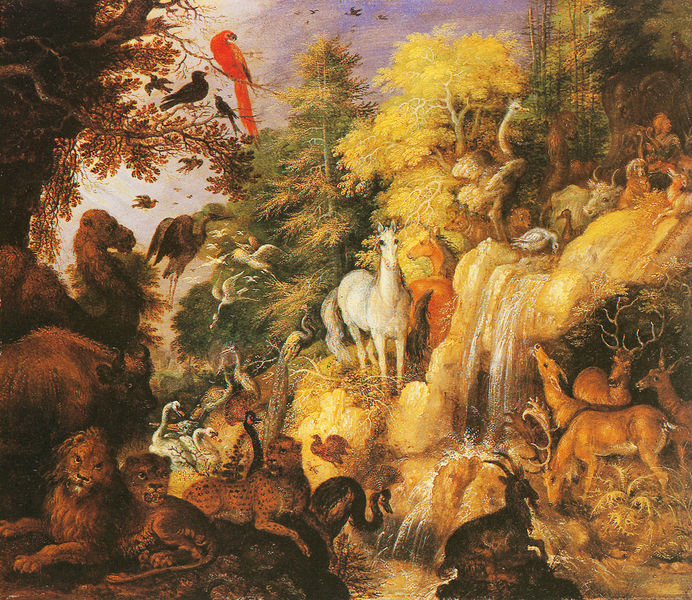
Titel: Orpheus mit Tieren und Vögeln
Künstler: Roelant Savery
Institution: Cambridge, Fitzwilliam Museum
Schlagwörter: baum, blau, blätter, gemälde, himmel, wasser, bäume, gelb, grün, äste, braun, bunt, zeichnung, hund, rot, tiere, malerei, mensch, steine, bild, bach, stamm, vögel, wald, wasserfall, pferd, pferde, schwan, kuh, rind, strauss, paradies, schaf, kranich, schimmel, löwen, hirsch, hirsche, reh, rehe, urwald, löwe, ara, papagei, ochse, ziegenbock, ziege, schwäne, leopard, kamel, tiger, wildpferde, steinbock, hirschkuh, kamele, bison, wassserfall, hirsch tiere, lepard, reje